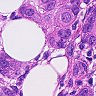
Metastatic tissue present: yes